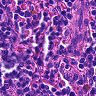
Metastatic tissue present: no